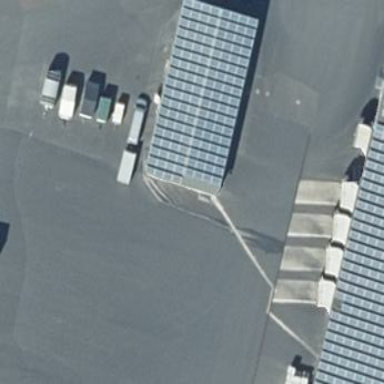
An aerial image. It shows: Building equipped with solar photovoltaic panel for generating electricity. The small installation is solar power generator.